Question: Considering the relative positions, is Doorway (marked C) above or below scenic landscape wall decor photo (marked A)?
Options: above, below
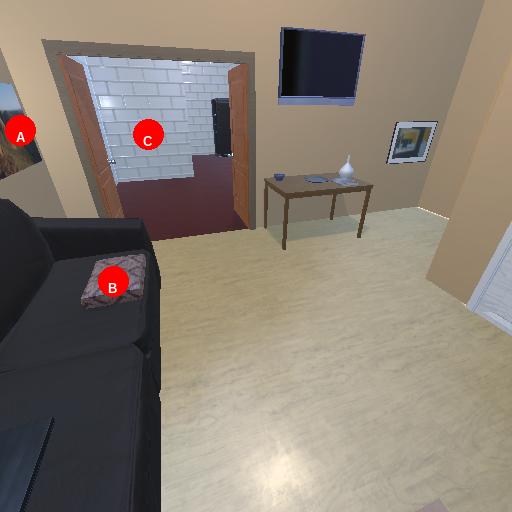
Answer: above